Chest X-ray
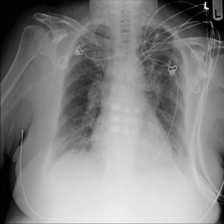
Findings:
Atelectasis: negative
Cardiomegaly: negative
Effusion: negative
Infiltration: negative
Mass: negative
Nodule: negative
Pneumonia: negative
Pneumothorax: negative
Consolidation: negative
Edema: negative
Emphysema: negative
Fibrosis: negative
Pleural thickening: negative
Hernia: negative